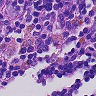
Metastatic tissue present: yes